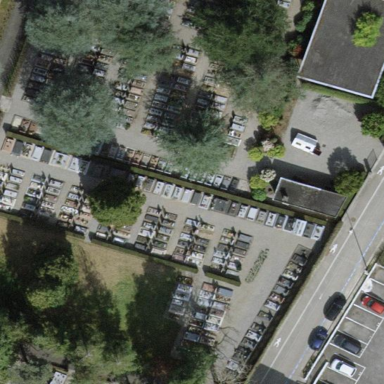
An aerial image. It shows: Sector within cemetery.